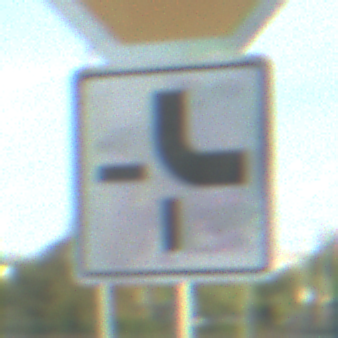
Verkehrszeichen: VerlaufVorfahrtsstrasse4
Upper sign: Stop
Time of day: MorningAfternoon
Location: Outdoor (Suburban)
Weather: PartlyCloudy
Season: NotSpecified
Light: Natural